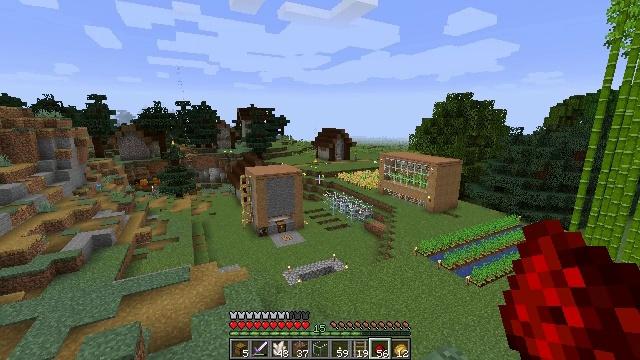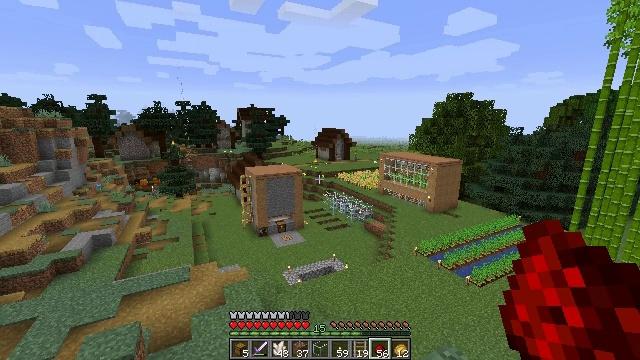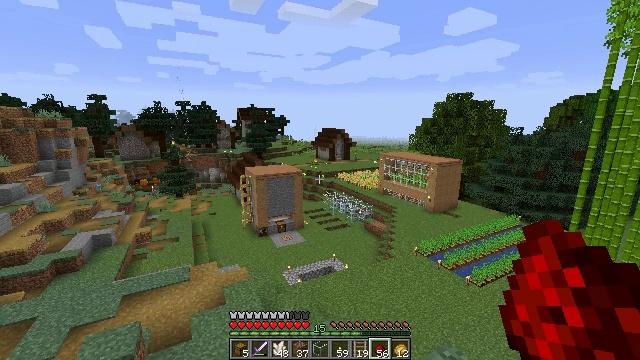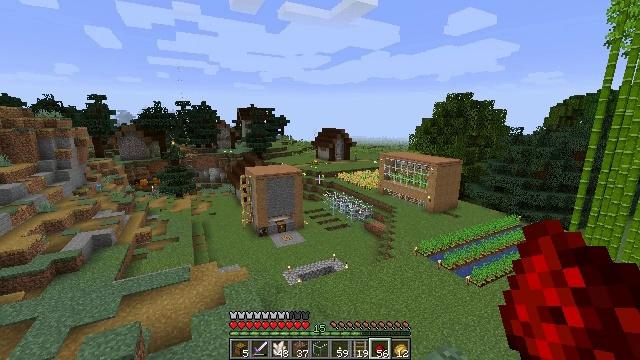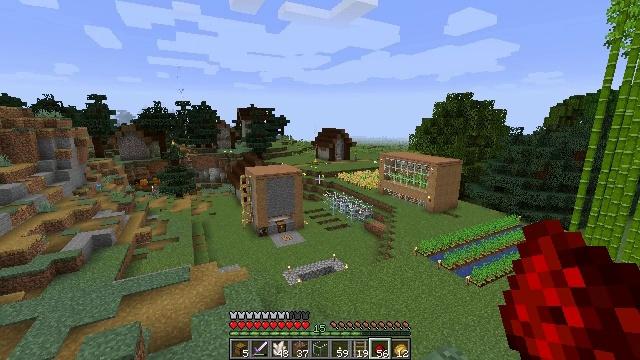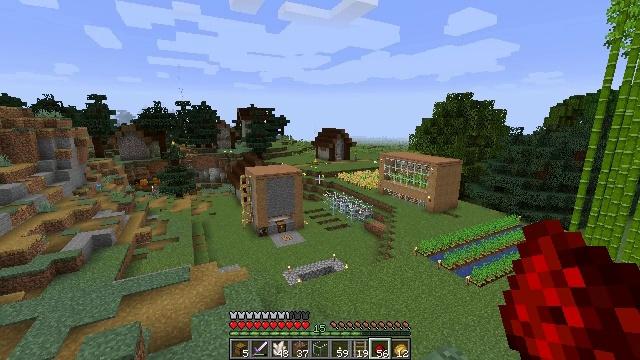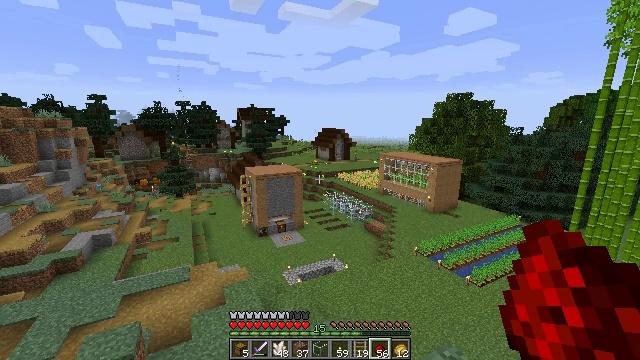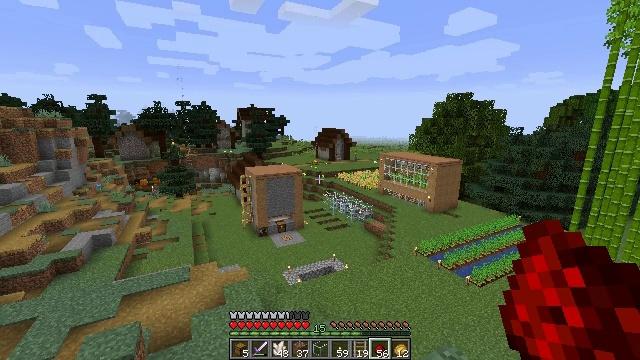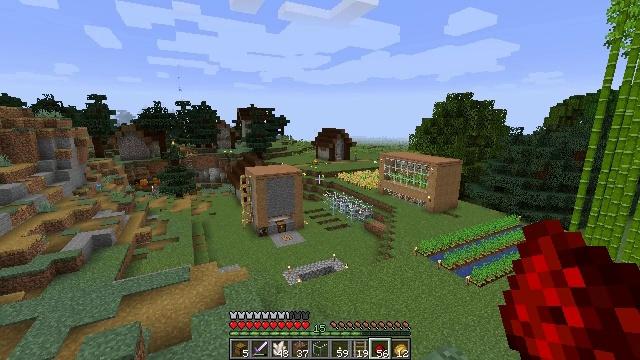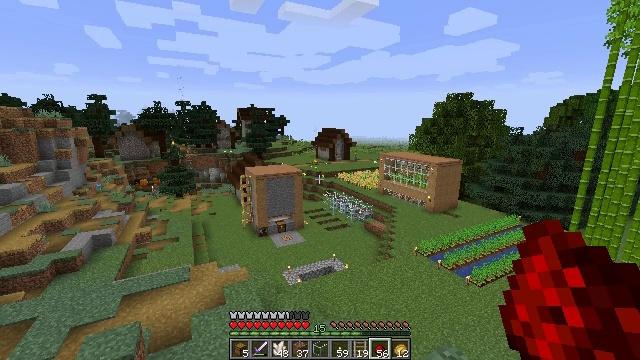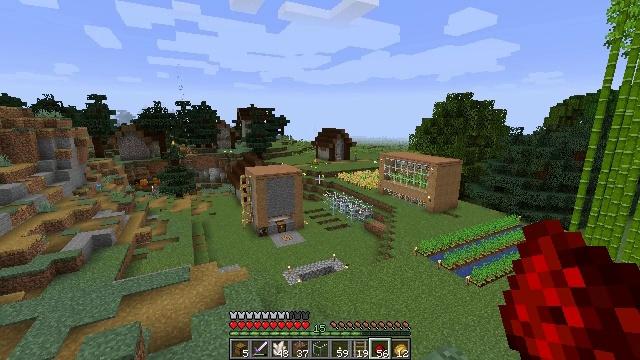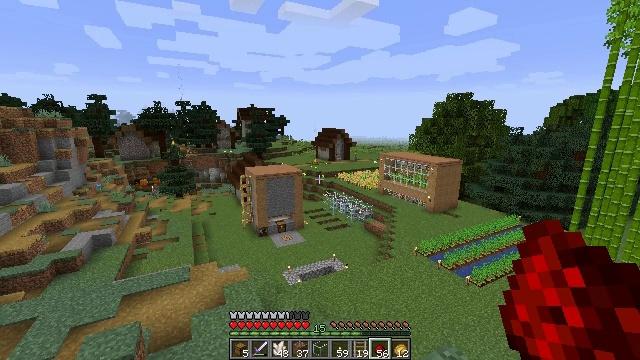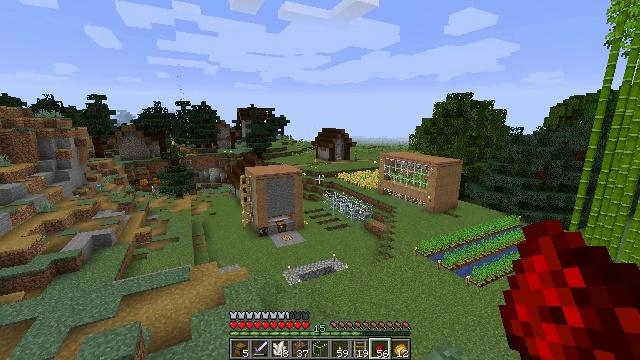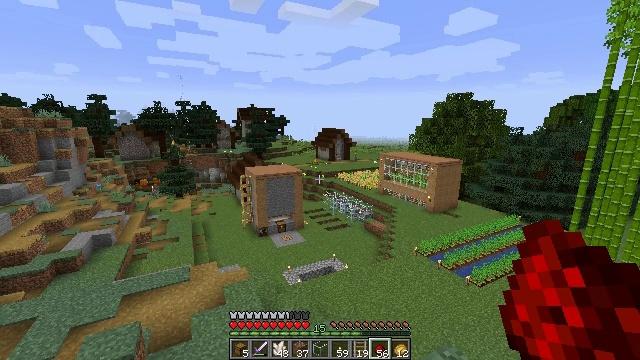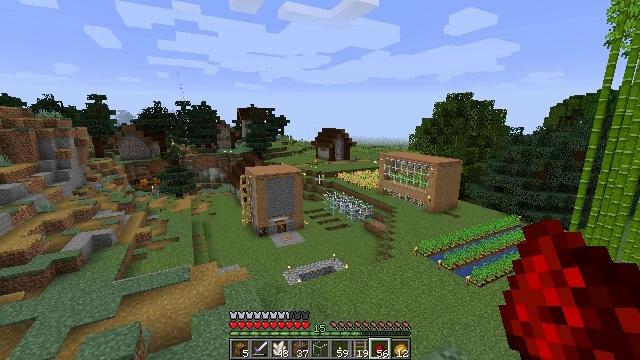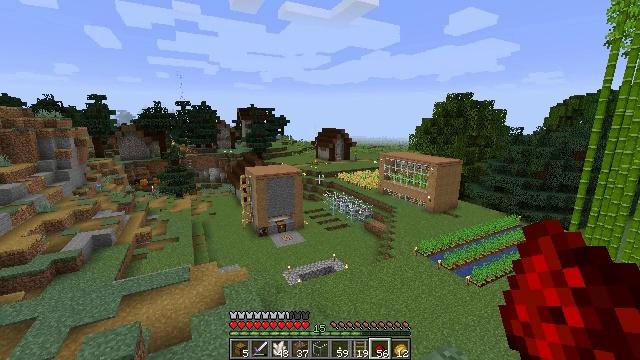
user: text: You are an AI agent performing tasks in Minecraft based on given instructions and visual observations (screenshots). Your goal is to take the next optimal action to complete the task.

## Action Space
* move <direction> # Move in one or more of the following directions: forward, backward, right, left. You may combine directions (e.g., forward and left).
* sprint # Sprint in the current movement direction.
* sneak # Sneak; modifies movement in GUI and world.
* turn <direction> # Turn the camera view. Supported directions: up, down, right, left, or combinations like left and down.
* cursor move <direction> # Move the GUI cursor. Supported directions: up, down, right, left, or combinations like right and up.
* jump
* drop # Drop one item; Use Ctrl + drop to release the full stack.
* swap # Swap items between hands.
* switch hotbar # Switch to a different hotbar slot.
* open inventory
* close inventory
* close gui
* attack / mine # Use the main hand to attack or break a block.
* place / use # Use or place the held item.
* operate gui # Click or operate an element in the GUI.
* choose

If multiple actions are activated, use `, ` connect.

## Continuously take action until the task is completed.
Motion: motion action
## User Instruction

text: Turn ink sacs or wither roses into black dye.
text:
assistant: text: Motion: no_op
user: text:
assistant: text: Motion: no_op
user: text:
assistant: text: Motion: no_op
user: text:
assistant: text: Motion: no_op
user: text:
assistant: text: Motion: no_op
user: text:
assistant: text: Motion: no_op
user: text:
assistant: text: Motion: no_op
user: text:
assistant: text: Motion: no_op
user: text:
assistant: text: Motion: no_op
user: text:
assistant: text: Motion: no_op
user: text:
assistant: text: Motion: no_op
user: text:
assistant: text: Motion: no_op
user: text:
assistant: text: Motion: no_op
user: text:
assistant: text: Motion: no_op
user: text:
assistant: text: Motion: no_op
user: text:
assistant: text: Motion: no_op
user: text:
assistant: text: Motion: no_op
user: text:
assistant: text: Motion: no_op
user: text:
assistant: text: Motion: no_op
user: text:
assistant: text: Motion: no_op
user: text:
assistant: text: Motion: no_op
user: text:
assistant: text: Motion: no_op
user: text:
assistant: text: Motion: no_op
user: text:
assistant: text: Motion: no_op
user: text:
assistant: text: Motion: no_op
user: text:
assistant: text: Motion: no_op
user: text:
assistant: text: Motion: no_op
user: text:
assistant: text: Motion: no_op
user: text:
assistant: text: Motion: no_op
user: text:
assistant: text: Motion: no_op